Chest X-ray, AP view. Patient: 52 years old, sex M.
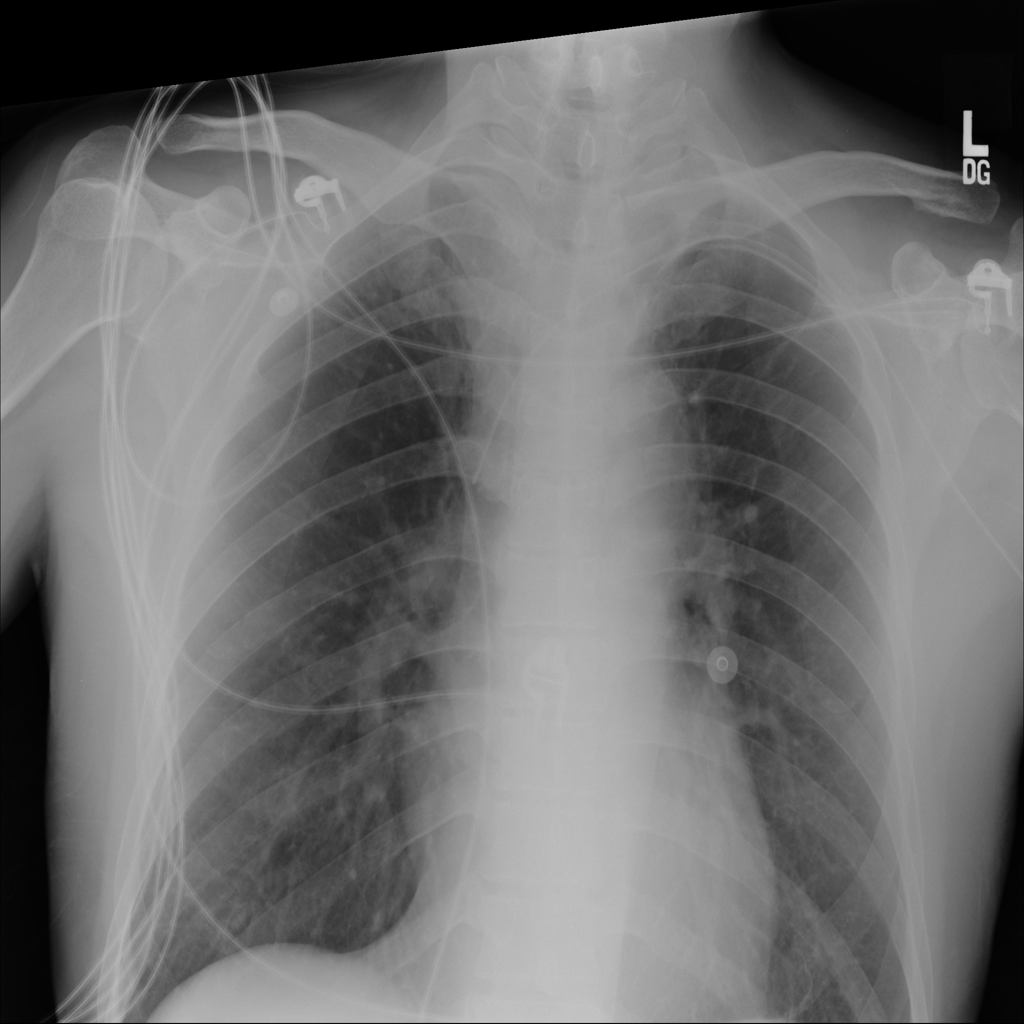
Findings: No Finding